Aerial crown-view tile of a tropical tree (Barro Colorado Island, Panama), acquired 20240611:
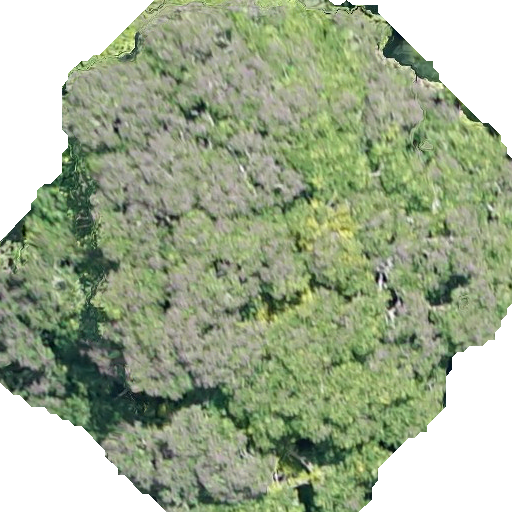
Species: Dipteryx oleifera
GBIF accepted scientific name: Dipteryx oleifera
Crown area: 336.409 m²